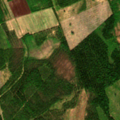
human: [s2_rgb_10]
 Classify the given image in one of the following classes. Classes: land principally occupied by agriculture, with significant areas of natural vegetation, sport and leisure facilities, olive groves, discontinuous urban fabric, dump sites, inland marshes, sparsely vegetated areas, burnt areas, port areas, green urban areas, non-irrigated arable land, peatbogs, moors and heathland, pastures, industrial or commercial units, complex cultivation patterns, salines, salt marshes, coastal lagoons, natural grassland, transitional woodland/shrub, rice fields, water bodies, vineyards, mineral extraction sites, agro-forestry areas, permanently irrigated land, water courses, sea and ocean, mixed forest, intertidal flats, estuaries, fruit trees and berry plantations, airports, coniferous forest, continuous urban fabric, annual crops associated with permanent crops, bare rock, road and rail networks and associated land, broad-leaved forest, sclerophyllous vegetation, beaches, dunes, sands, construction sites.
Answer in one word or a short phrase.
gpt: mixed forest, transitional woodland/shrub